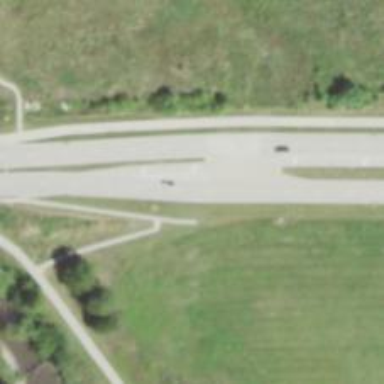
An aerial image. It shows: Secondary road.